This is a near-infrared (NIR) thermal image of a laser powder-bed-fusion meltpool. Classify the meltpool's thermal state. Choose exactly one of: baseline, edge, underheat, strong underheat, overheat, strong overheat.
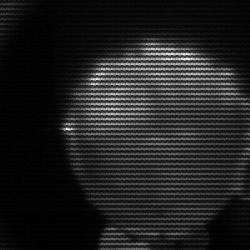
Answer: edge